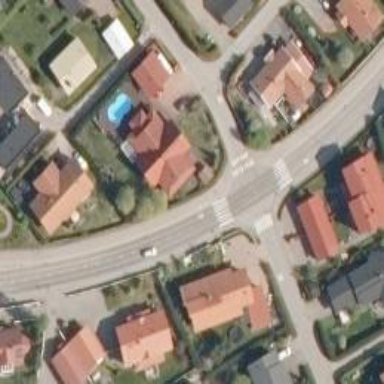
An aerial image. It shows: Uncontrolled crossing on the road.